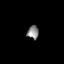
Tissue: lung
Cell type: Endothelial cells
Senescence score: 0.5562
Nuclear area (px): 151
Mean DAPI intensity: 134.397